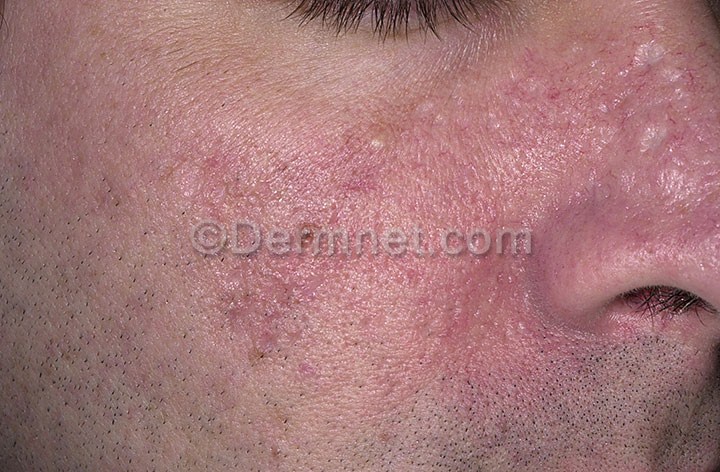
Disease: Acne and Rosacea Photos